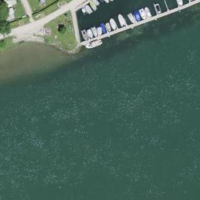
EUNIS habitat code: 15
Species observed at this site:
Cardamine heptaphylla